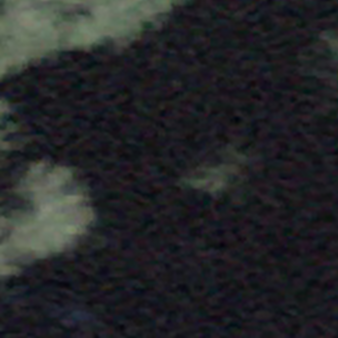
Label: other